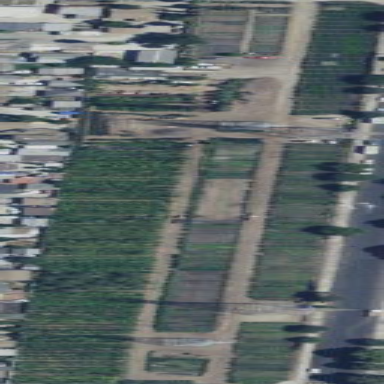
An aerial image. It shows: Community garden filled with leisure land.